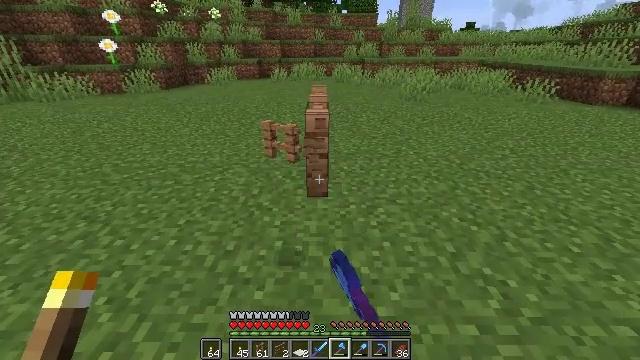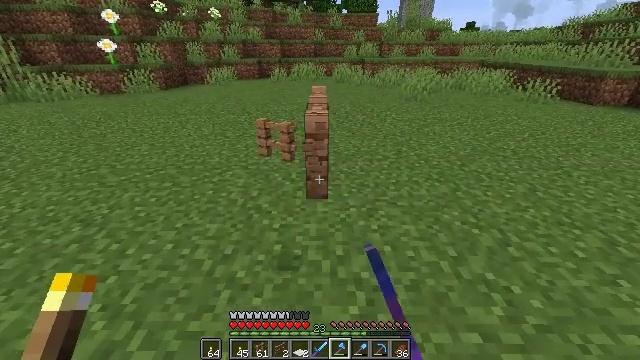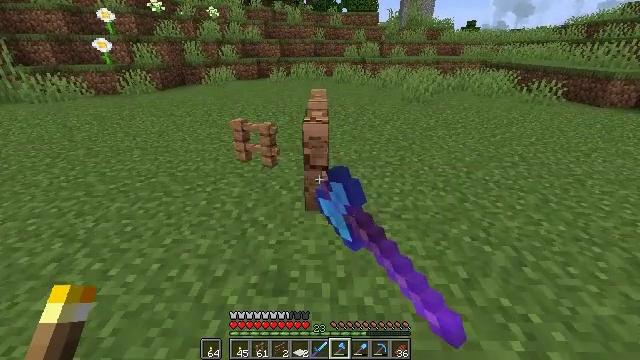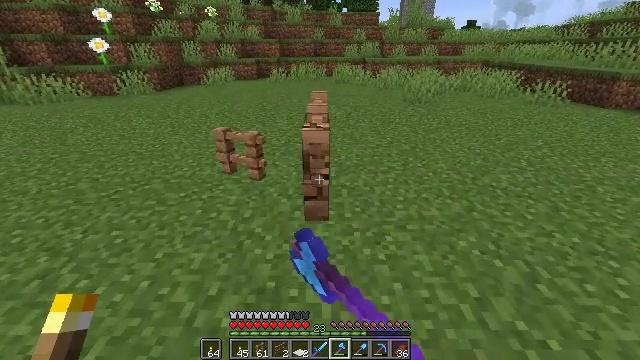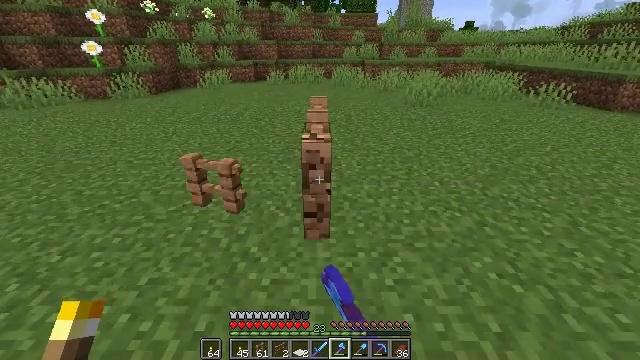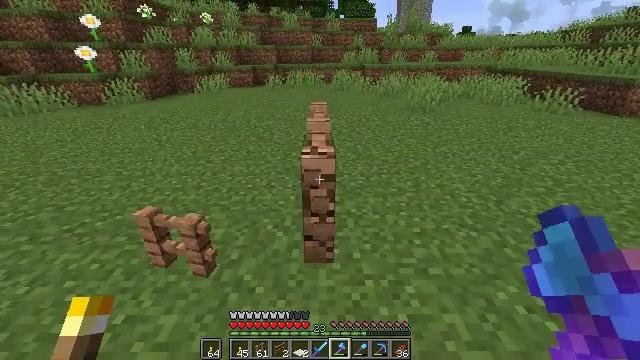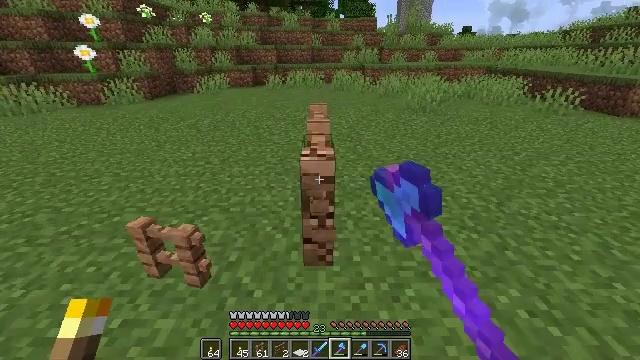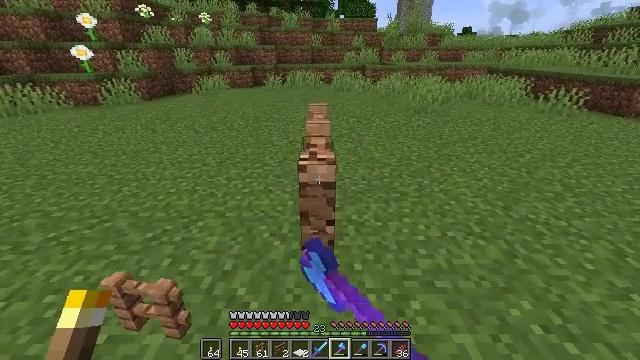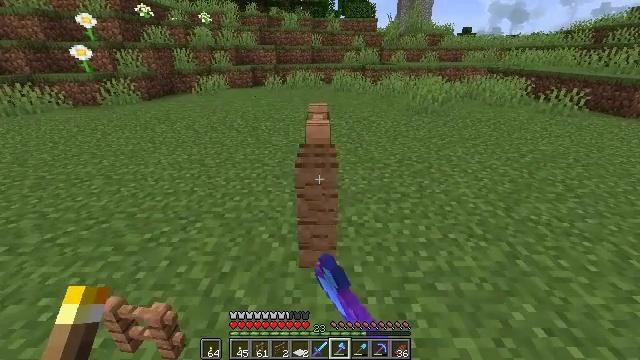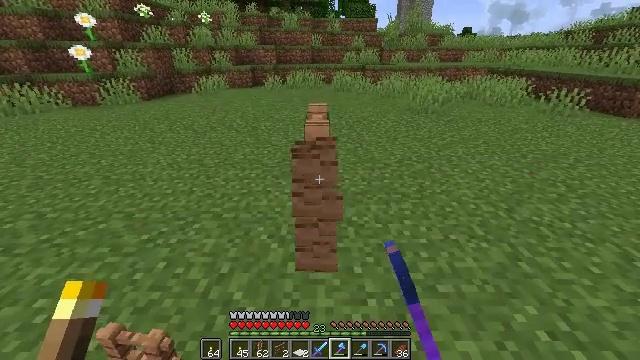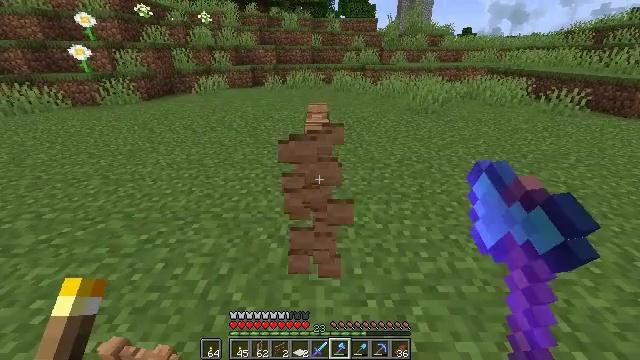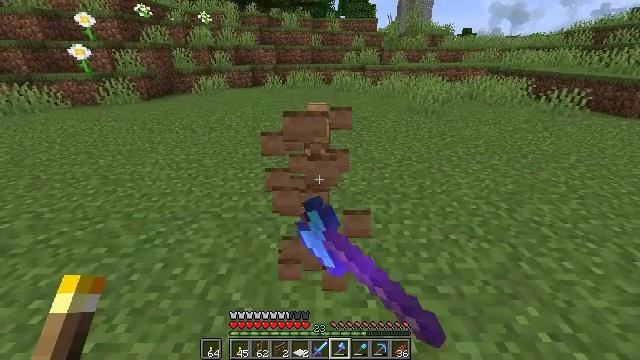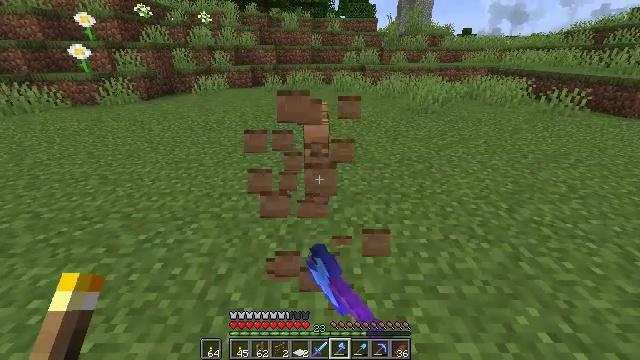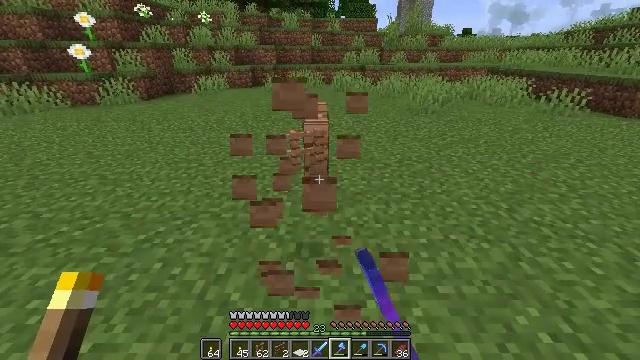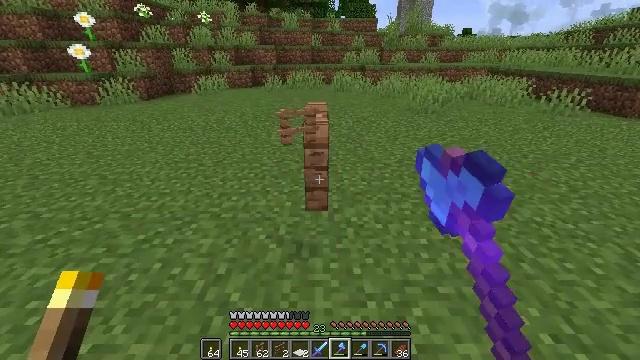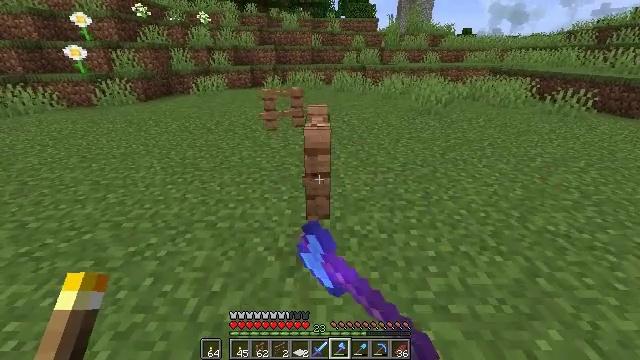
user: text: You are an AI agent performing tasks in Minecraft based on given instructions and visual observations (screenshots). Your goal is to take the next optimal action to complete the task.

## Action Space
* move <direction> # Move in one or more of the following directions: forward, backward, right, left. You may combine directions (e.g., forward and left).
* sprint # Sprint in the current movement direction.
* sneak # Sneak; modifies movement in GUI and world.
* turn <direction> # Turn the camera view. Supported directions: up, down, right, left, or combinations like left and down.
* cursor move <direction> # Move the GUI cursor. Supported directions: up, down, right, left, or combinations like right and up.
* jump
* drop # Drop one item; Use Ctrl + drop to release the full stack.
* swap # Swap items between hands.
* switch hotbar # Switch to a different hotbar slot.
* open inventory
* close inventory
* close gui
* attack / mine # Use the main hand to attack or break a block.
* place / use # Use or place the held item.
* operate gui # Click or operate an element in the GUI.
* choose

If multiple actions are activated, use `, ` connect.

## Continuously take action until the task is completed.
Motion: motion action
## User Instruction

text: Gather the jungle fence pieces.
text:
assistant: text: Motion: move forward, attack / mine
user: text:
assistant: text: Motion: move forward, attack / mine
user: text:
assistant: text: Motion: move forward, attack / mine
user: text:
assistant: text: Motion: move forward, attack / mine
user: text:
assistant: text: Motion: move forward, attack / mine
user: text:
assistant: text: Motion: attack / mine
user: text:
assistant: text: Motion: attack / mine
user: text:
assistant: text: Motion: attack / mine
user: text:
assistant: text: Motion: attack / mine
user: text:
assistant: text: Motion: attack / mine
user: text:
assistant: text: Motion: attack / mine
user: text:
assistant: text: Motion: attack / mine
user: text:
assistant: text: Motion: attack / mine
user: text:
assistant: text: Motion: move forward, attack / mine
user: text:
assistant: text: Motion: move forward, attack / mine
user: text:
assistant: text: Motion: move forward, attack / mine
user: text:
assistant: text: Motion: move forward, attack / mine
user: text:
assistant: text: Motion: move forward, attack / mine
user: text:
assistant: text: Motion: attack / mine
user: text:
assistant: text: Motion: attack / mine
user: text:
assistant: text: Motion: attack / mine
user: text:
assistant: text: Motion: attack / mine
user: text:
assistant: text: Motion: attack / mine
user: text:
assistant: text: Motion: attack / mine
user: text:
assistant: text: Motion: attack / mine
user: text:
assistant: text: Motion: attack / mine
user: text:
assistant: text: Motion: attack / mine
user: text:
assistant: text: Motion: attack / mine
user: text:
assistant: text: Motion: move forward, attack / mine
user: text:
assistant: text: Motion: move forward, attack / mine